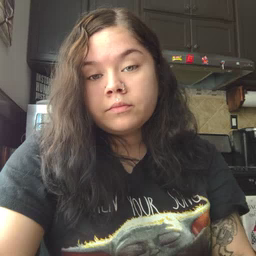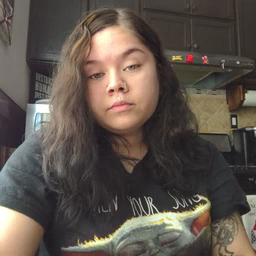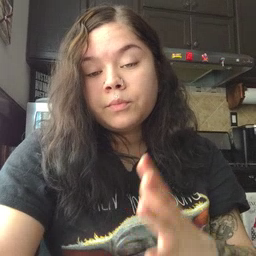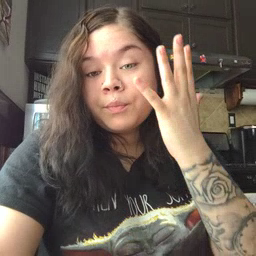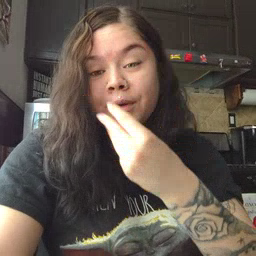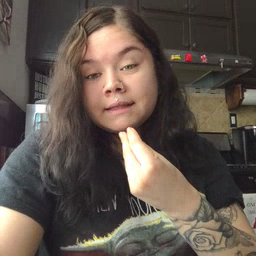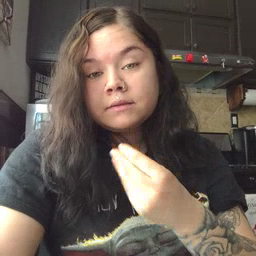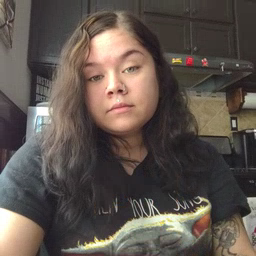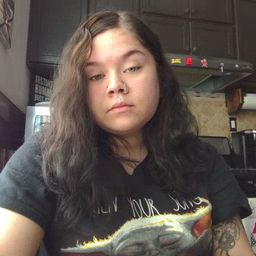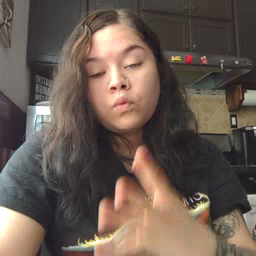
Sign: pretty